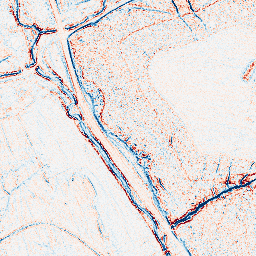
Category: edge_preserving
Decomposition family: bilateral
Decomposition parameters: d: 5
sigma_color: 150
sigma_space: 150
Upsampling method: quintic
Upsampling parameters: scale: 2
Upsampling scale: 2